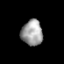
Tissue: prostate
Cell type: Myeloid cells
Senescence score: 0.1682
Nuclear area (px): 532
Mean DAPI intensity: 158.18